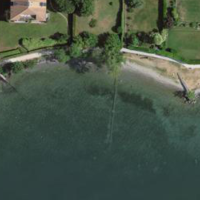
EUNIS habitat code: 14
Species observed at this site:
Ficus carica